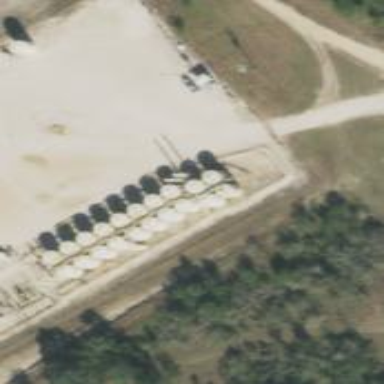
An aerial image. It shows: Storage tank that is man-made.